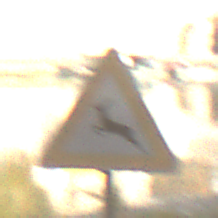
Verkehrszeichen: WildwechselRechts
Umgebung: Outdoor, Suburban
Tageszeit: MorningAfternoon
Wetter: PartlyCloudy
Licht: Natural
Jahreszeit: NotSpecified
Kontrast: MediumContrast